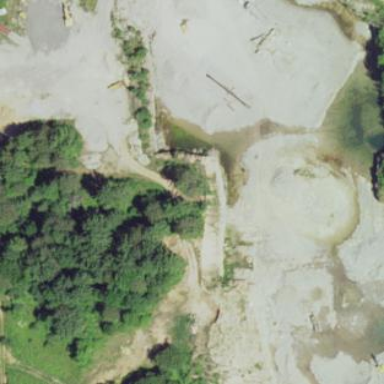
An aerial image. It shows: Quarry area.